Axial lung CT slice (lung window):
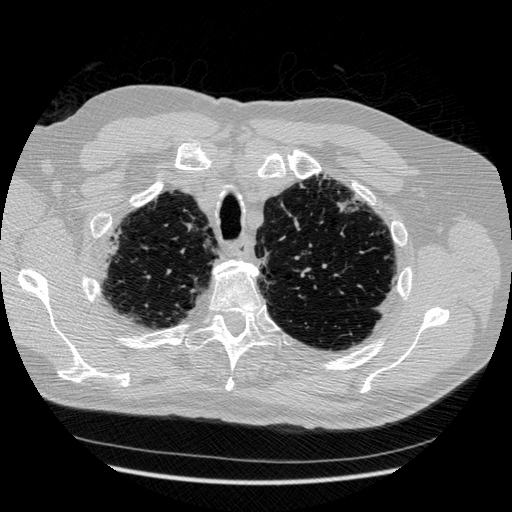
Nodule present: no